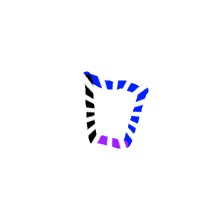
Shape: trapezoid